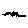
Label: zigzag